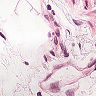
Metastatic tissue present: no